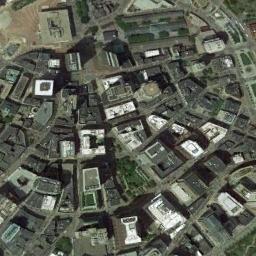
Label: commercial_area